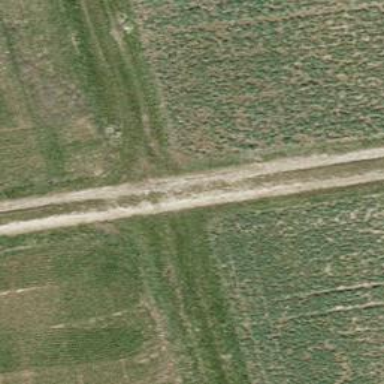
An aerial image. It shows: Gravel track with grade 5 tracktype.